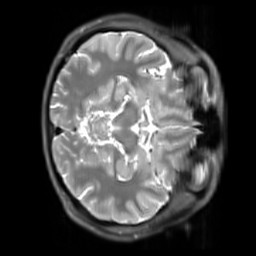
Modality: PDw
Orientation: axial
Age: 26
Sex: male
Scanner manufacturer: siemens
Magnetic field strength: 3 T
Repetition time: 11.88 s
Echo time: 0.014 s